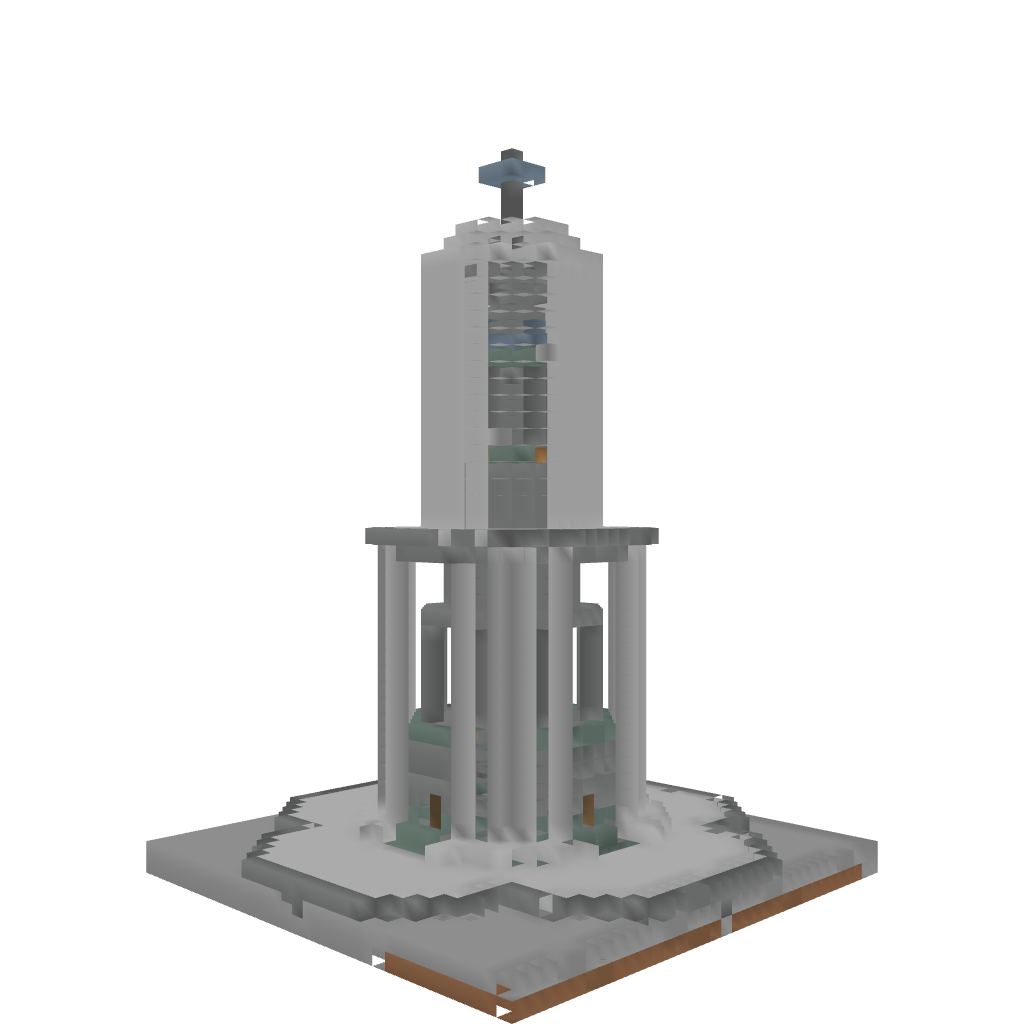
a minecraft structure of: Modern Grand Fountain